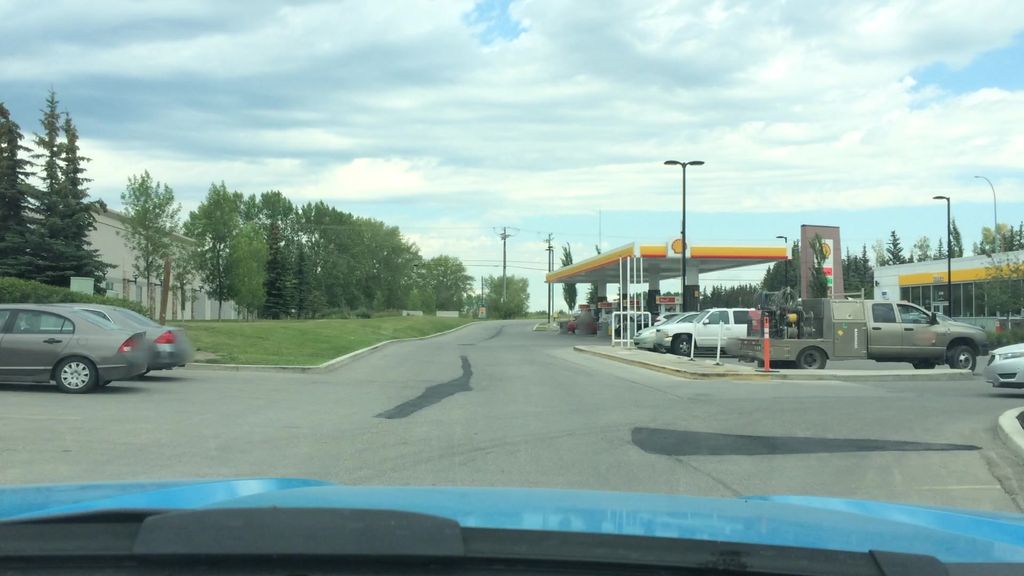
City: calgary